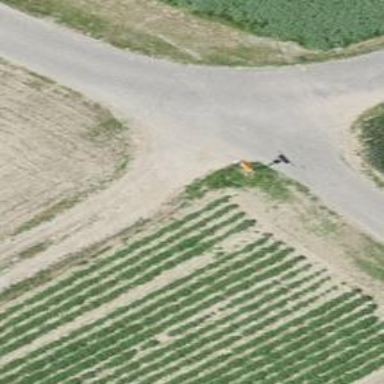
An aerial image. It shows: Aerial marker.